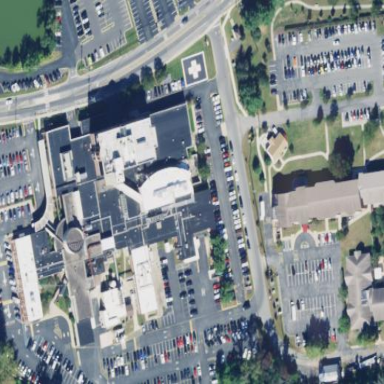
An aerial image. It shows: Hospital building.